Field crop: maize
Growth stage: 1
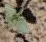
Species: datura